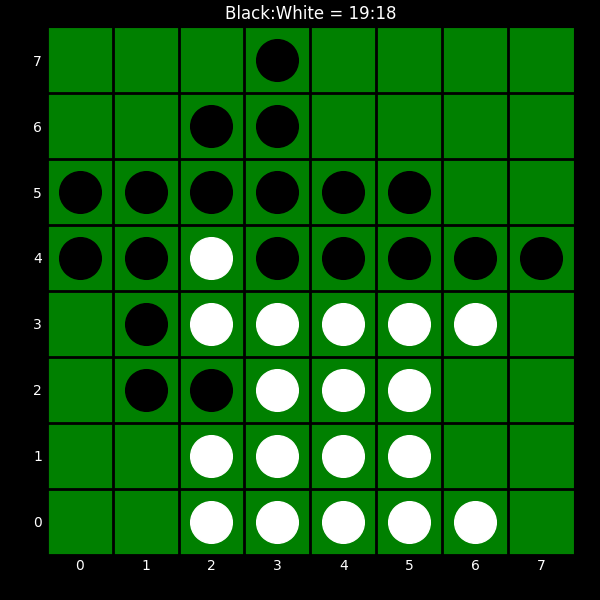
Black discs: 19
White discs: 18